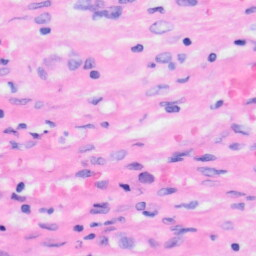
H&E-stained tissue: Liver